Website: apple
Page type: customer-info-address
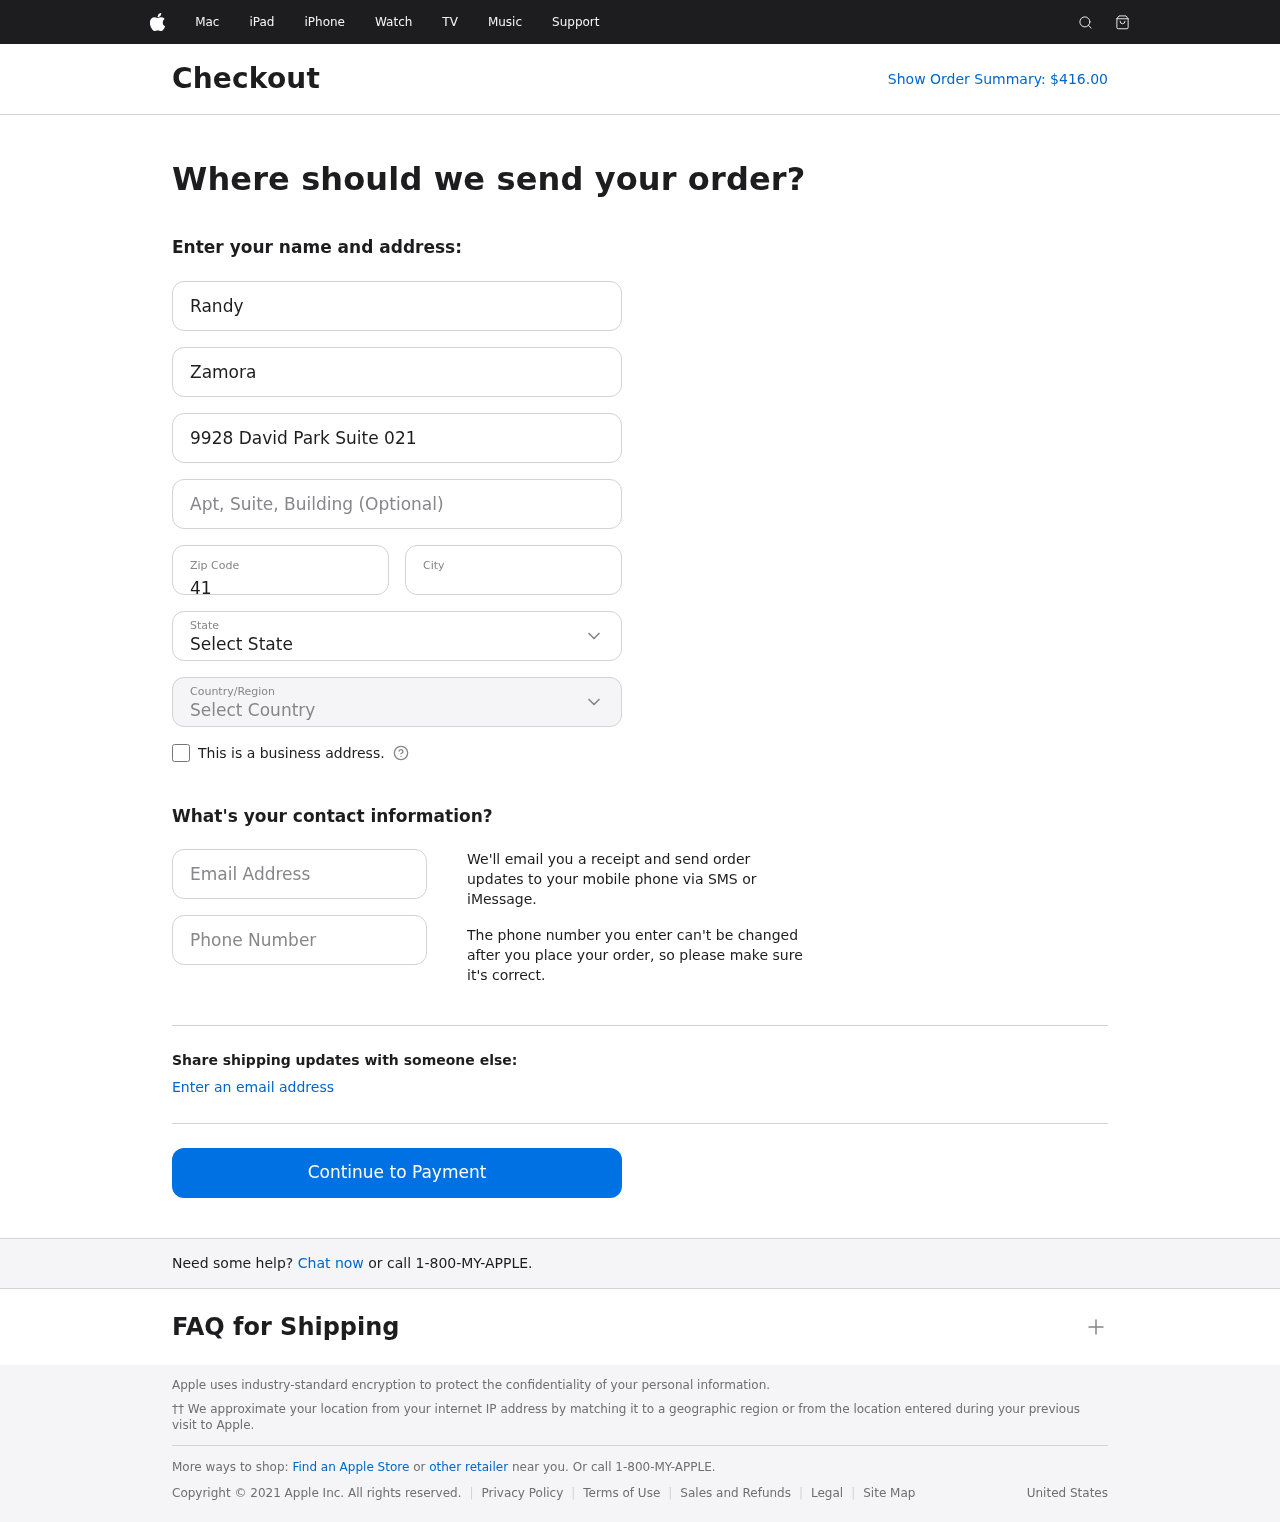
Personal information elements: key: PII_CITY
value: Lake Angelamouth
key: PII_COUNTRY
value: United States
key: PII_EMAIL
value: randy.zamora@hotmail.com
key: PII_FIRSTNAME
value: Randy
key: PII_LASTNAME
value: Zamora
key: PII_PHONE
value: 6226924062
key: PII_POSTCODE
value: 41881
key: PII_STATE
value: Alaska
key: PII_STREET
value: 9928 David Park Suite 021
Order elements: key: ORDER_TOTAL
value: Show Order Summary: $416.00